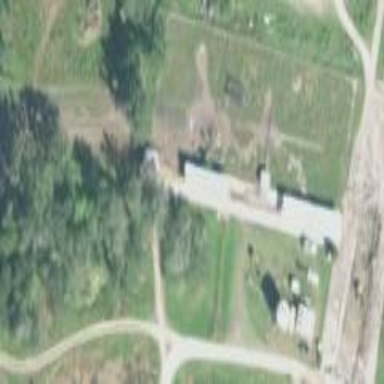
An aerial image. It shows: Dairy farmyard.